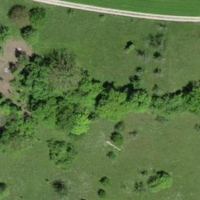
EUNIS habitat code: 25
Species observed at this site:
Dipsacus fullonum